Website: walmart
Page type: customer-info-address
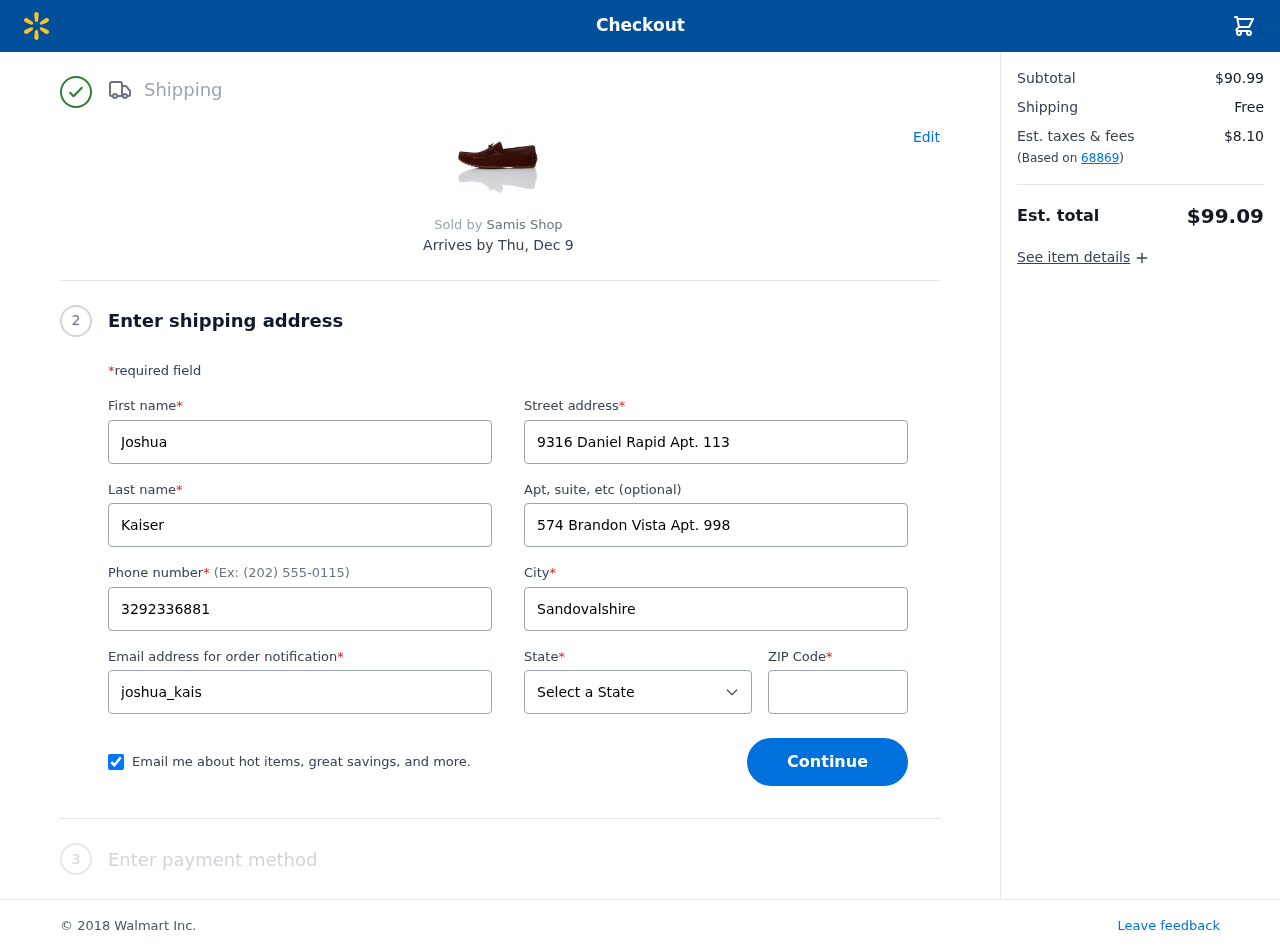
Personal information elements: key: PII_CITY
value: Sandovalshire
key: PII_EMAIL
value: joshua_kaiser@hotmail.com
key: PII_FIRSTNAME
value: Joshua
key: PII_LASTNAME
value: Kaiser
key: PII_PHONE
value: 3292336881
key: PII_POSTCODE
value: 68869
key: PII_STATE
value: Georgia
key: PII_STREET
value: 9316 Daniel Rapid Apt. 113
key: PII_STREET2
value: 574 Brandon Vista Apt. 998
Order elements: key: ORDER_DELIVERY_DATE
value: Thu, Dec 9
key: ORDER_SUBTOTAL
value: $90.99
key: ORDER_SHIPPING_COST
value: Free
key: ORDER_TAX
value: $8.10
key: ORDER_TOTAL
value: $99.09